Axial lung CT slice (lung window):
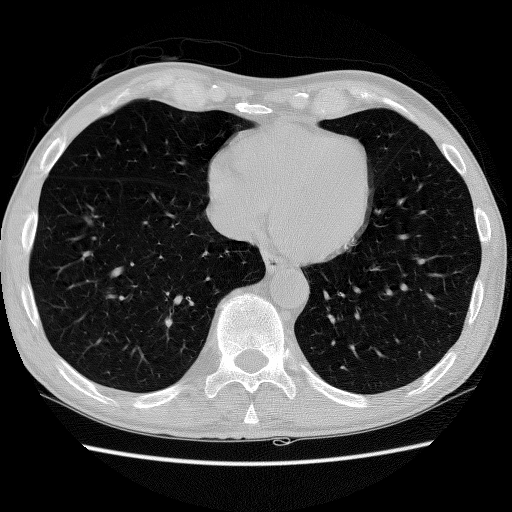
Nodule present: no